Field crop: maize
Growth stage: 2
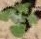
Species: chenopodium